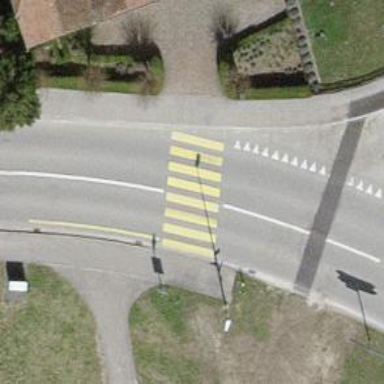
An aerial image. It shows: Uncontrolled zebra crossing with zebra markings.